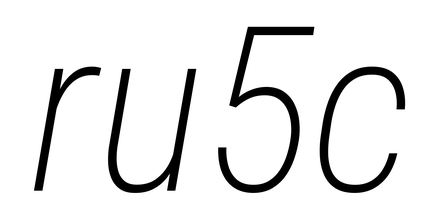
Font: Roboto-Italic_Condensed_ExtraLight_Italic